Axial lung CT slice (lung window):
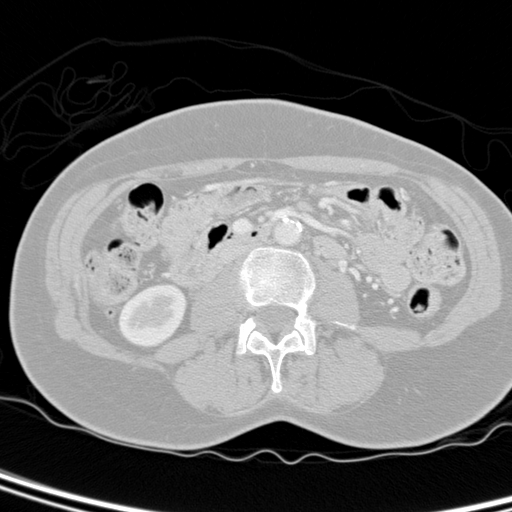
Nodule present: no